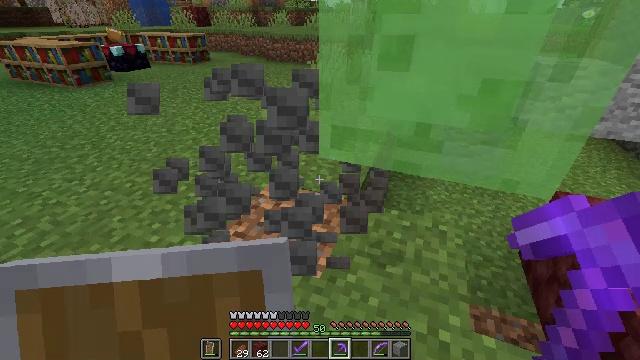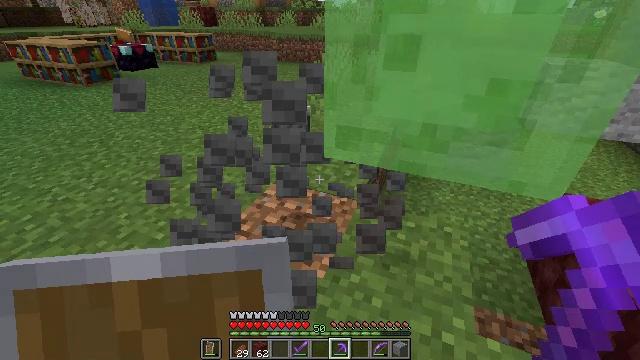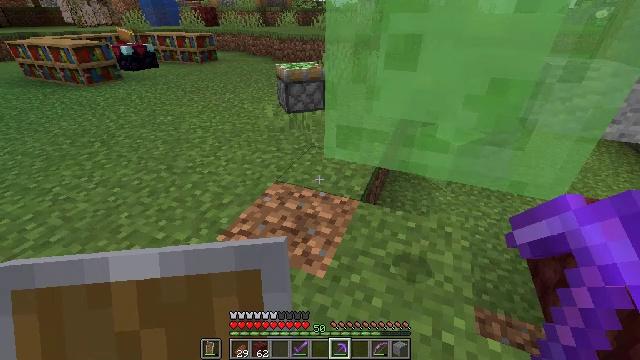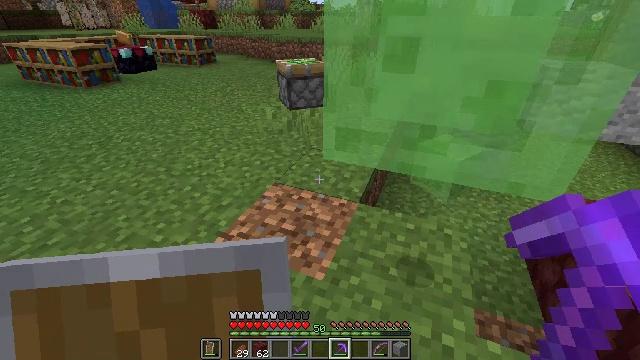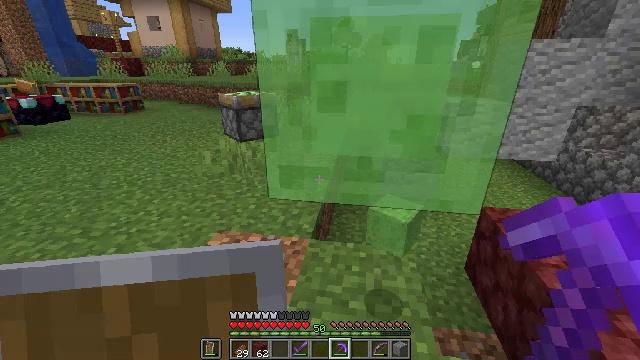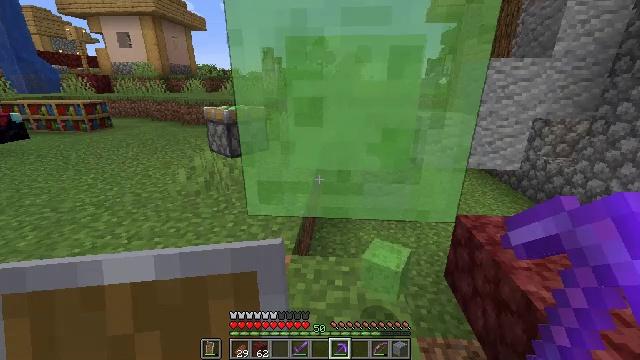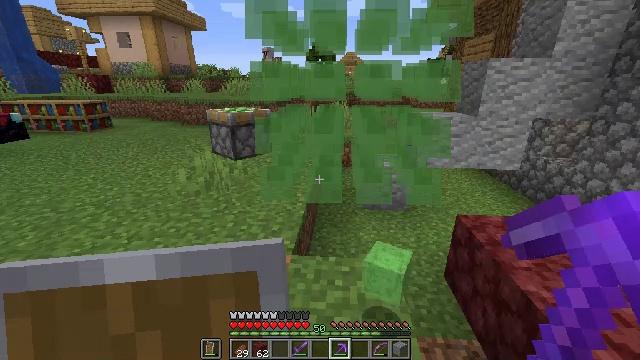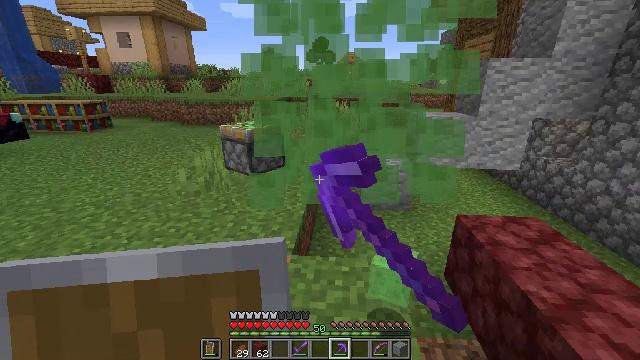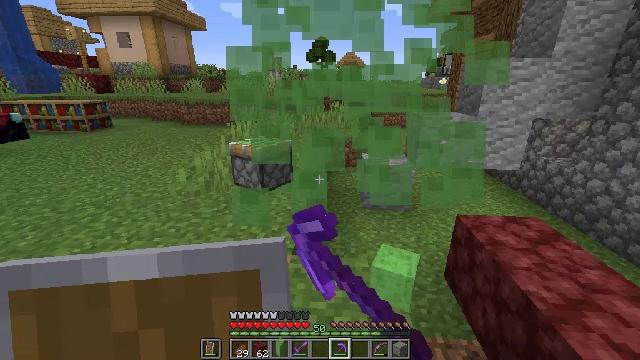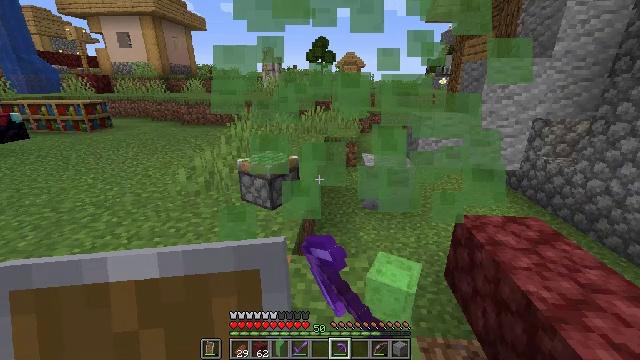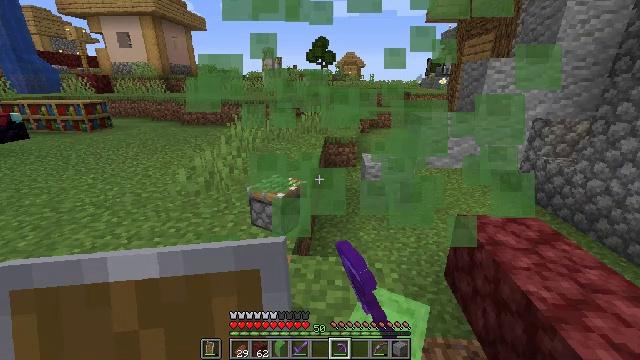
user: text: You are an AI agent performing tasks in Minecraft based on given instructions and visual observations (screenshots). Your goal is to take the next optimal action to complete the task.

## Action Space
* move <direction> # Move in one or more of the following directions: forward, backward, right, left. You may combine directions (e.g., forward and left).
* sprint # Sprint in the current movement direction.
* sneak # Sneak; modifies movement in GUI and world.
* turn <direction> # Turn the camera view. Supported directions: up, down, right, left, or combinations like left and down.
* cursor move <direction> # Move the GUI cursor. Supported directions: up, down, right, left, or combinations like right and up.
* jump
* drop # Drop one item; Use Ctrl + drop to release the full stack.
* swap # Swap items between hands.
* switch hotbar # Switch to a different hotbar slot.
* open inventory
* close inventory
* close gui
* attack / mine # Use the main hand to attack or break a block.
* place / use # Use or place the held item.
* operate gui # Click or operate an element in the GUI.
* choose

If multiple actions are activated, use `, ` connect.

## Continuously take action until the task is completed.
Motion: motion action
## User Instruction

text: Attack the slime block to pick it up.
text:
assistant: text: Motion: turn left
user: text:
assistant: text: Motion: no_op
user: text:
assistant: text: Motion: no_op
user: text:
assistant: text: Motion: turn right and up
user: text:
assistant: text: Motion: turn right and up
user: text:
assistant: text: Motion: attack / mine
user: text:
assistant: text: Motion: attack / mine
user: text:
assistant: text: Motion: attack / mine
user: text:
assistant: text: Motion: attack / mine
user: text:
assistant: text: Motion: no_op
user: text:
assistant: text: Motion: no_op